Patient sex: M
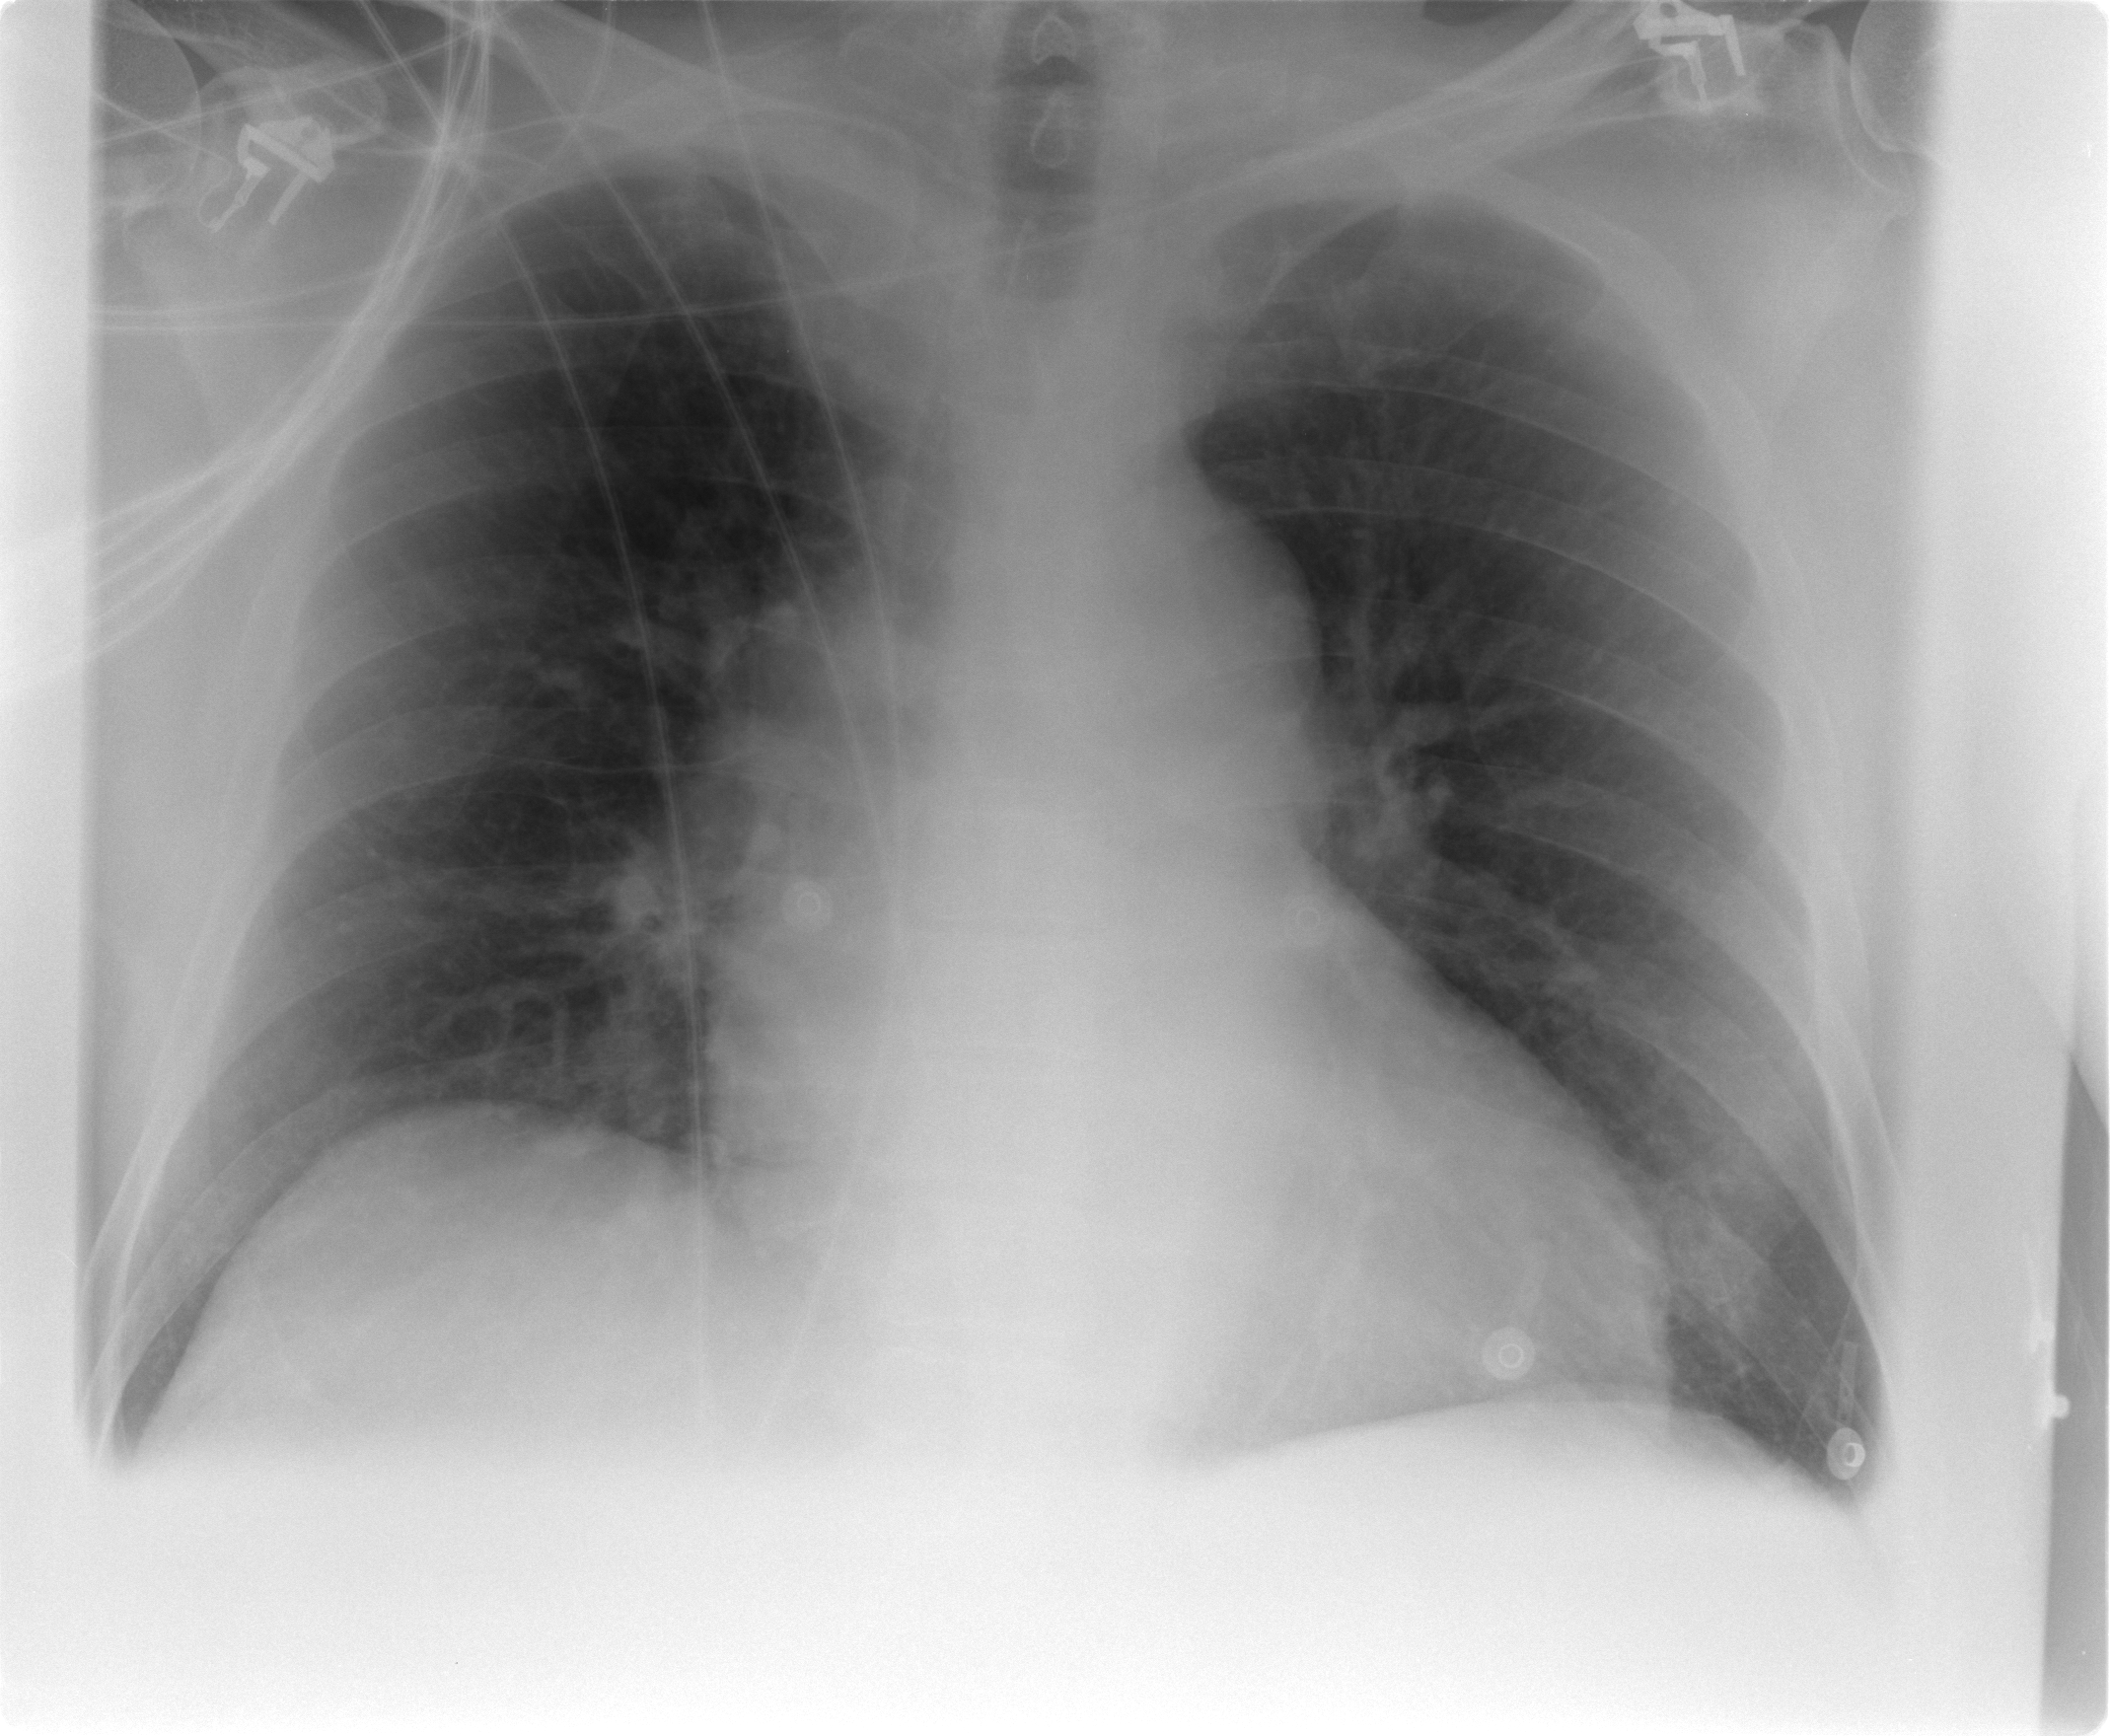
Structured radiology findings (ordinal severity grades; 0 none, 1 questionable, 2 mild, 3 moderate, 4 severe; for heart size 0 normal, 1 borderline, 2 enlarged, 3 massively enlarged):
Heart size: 2
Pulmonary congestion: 2
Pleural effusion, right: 0
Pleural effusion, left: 0
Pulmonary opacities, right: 0
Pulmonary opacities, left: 0
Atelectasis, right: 0
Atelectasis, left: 0